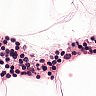
Metastatic tissue present: no